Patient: sex M, age 34
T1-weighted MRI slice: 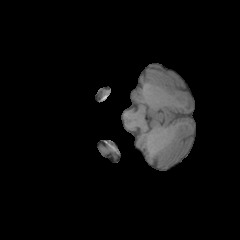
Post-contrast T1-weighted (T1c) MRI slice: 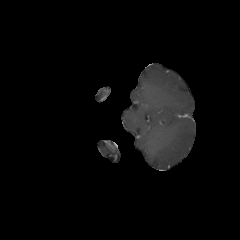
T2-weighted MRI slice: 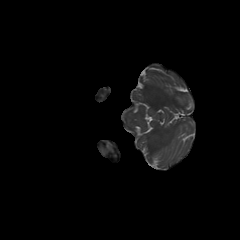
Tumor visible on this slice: no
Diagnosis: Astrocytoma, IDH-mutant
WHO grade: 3